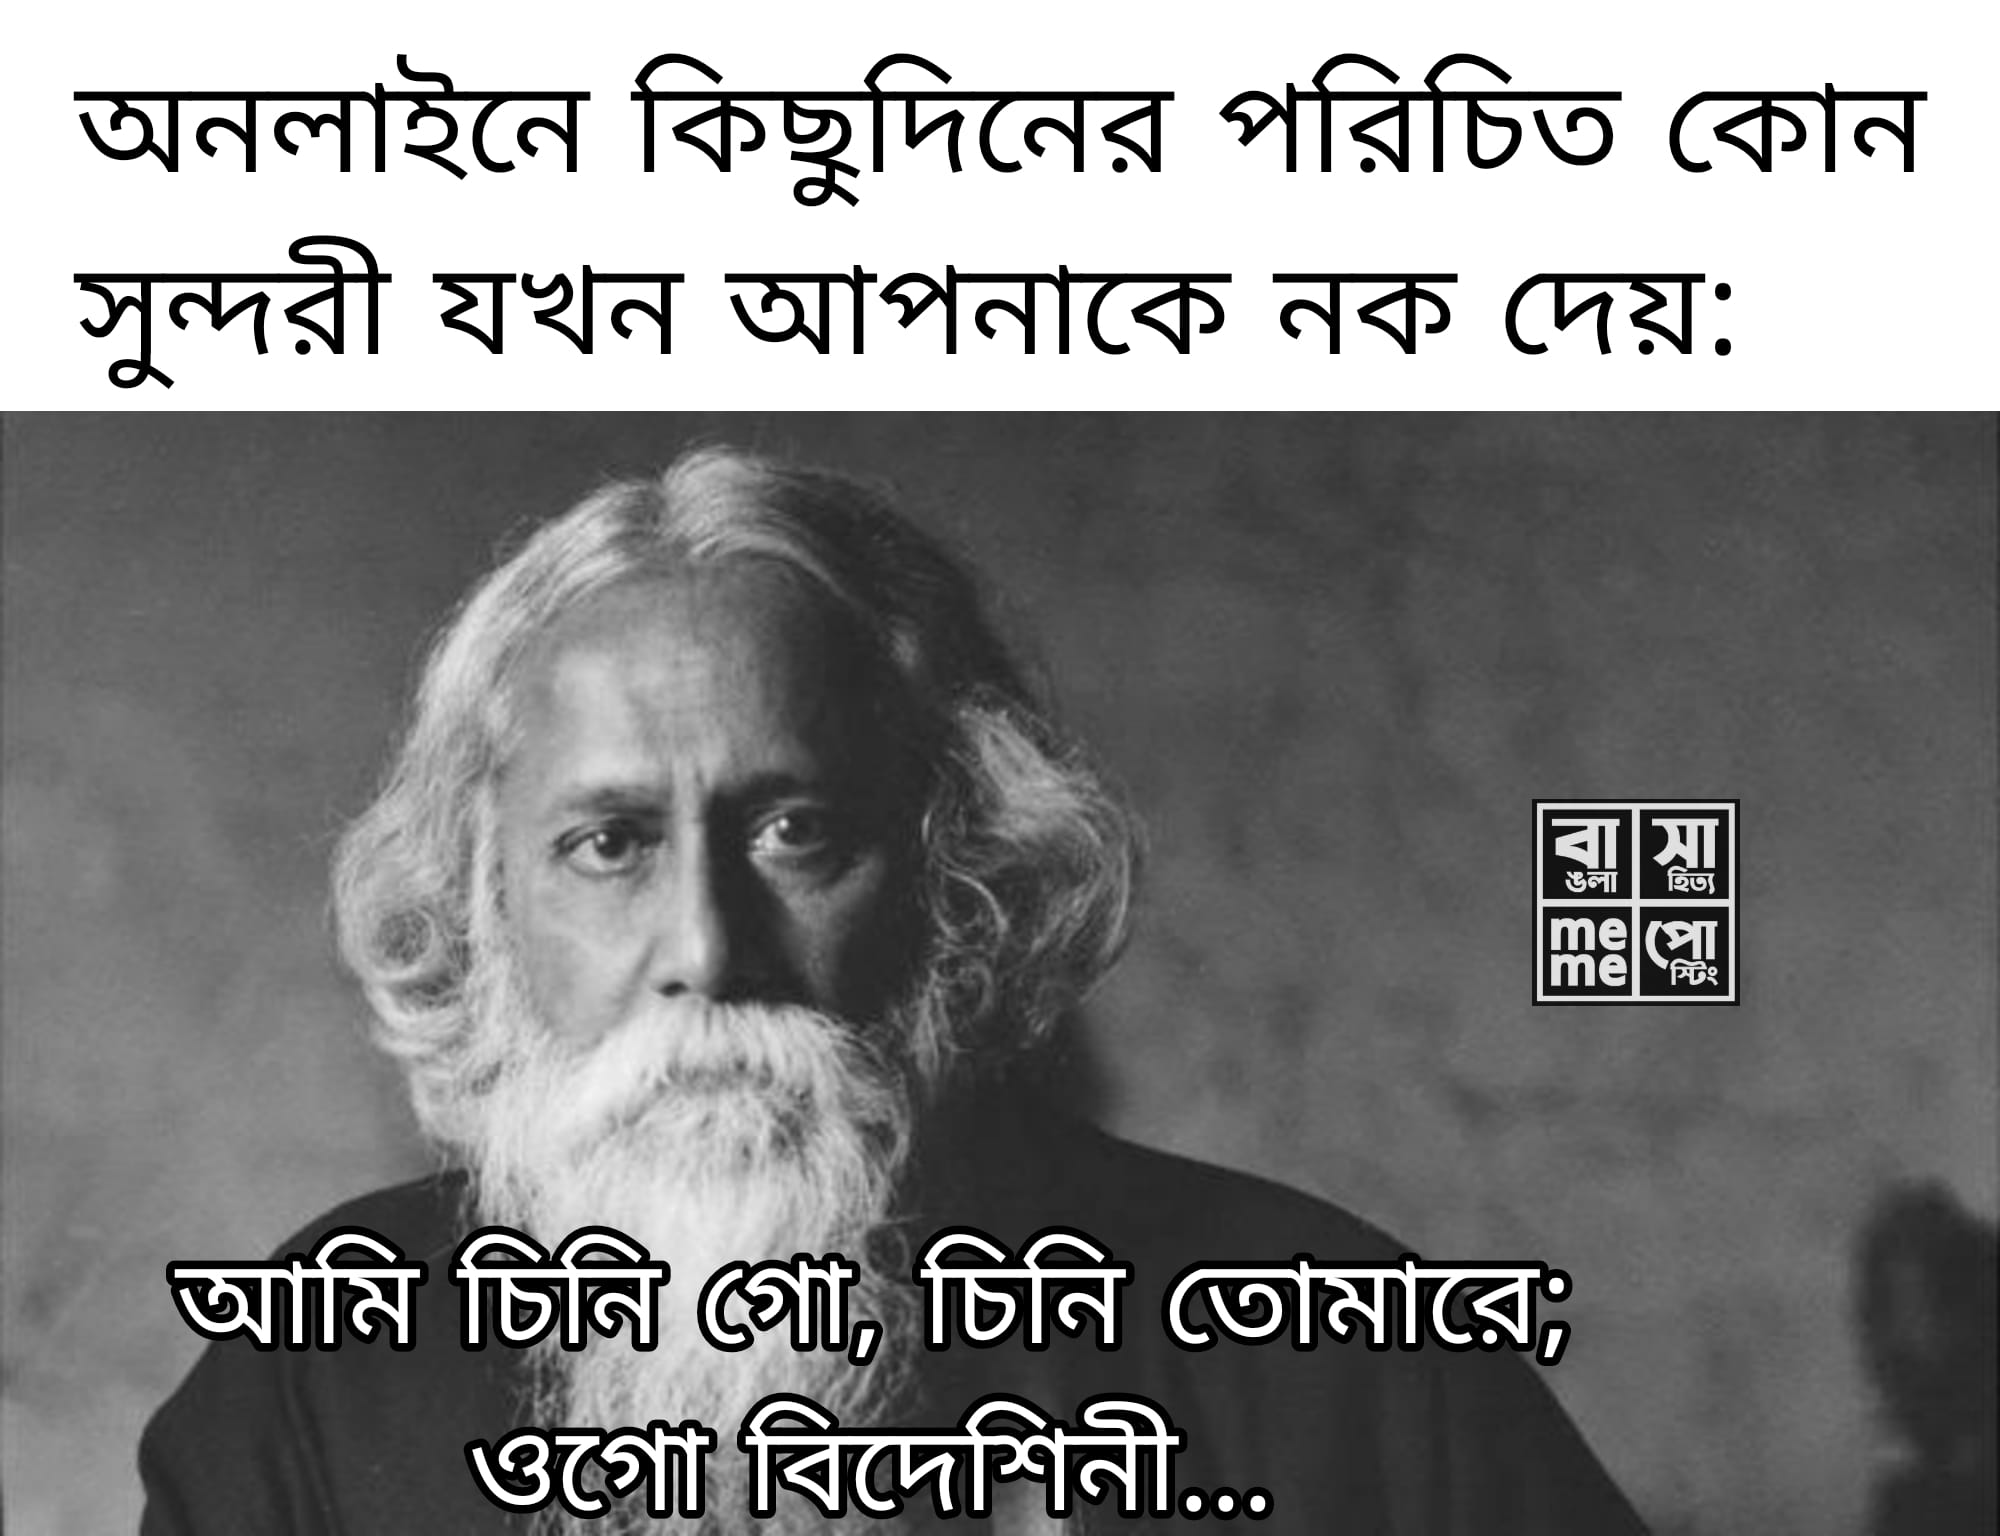
Text: অনলাইনে কিছুদিনের পরিচিত কোন সুন্দরী যখন আপনাকে নক দেয় আমি চিনি গো চিনি তোমারে ওগৌ বিদেশিনী
Label: Non Hate